Interaction volume radius: 10 \u00c5
Interaction volume height: 25 \u00c5
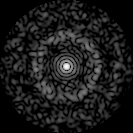
Disorder parameter: 0.8244